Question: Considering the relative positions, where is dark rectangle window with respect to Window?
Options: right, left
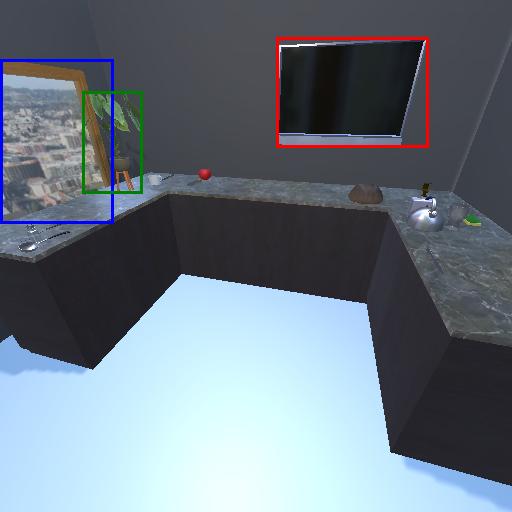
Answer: right